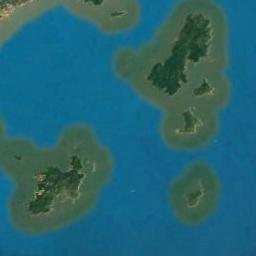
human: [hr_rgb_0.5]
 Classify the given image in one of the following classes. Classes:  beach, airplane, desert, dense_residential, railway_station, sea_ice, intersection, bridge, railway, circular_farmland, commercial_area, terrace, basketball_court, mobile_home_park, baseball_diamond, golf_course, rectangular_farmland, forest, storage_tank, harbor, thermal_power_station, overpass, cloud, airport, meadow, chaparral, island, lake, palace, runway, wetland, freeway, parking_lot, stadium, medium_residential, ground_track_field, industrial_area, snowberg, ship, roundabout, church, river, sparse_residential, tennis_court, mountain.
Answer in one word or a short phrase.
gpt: island